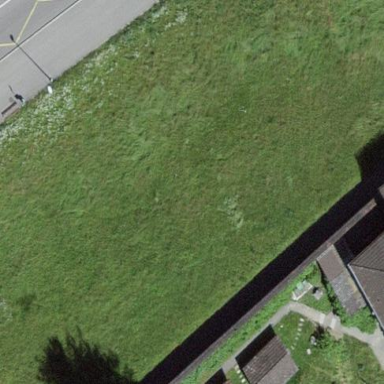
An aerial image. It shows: Area covered with grass.